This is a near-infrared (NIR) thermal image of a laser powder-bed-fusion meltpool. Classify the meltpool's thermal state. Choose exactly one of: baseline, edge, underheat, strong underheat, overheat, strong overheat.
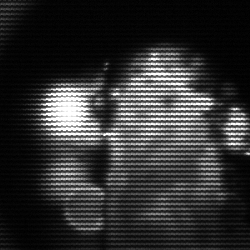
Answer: strong underheat